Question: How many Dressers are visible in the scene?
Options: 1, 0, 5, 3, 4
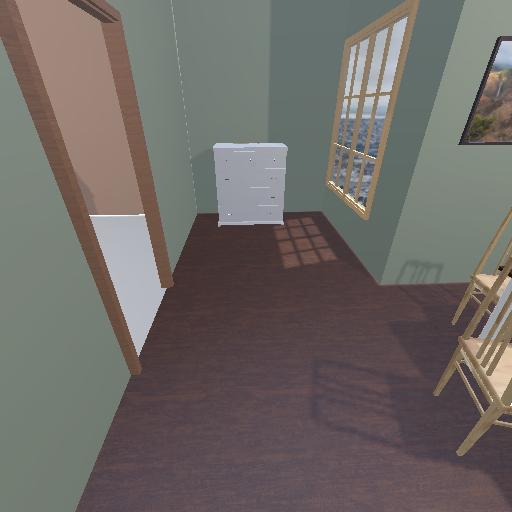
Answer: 1